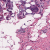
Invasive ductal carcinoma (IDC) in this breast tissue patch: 0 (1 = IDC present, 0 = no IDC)